Question: I am looking for a library preferably in JavaScript, that will allow a user to draw a plot (simple one consisting of vertical and horizontal steps) like this one:

The idea is that when the user is done with the plot I can generate data points from the graph and process them.
I don't know where to start, I am looking to start learning to do this within a JS based framework (meteor) but I can't find a library that allows for something like this. The closest library I found is d3.js but I couldn't find any example that allows for this.
Would anyone be able to point out to me a sample example to start from? Would you know of a better suited library to accomplish what I am asking for?
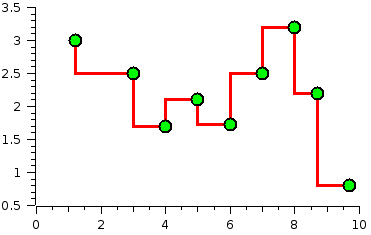
Answer: <URL> then it also will create a 'path' element using the previous mouse click coordinates:
'''
svg.insert("path", "circle").attr("d", function () {
return [
"M", prevClickLoc[0], prevClickLoc[1],
"L", prevClickLoc[0], y,
"L", x, y].join(" ");
})
'''
Where 'x' and 'y' are the current mouse coordinates. Also has an export button that will output a list in the form of 'cx,cy,cx,cy,... :: d,d,d,d,...'. On import, you could easily split this array into two using 'indexOf("::")' or whatever you choose if you want to change the formatting. Then just exectue 'for (x in circles) {svg.append("circle").attr("cx", function...).attr("cy", function...);}' and do something similar for paths 'for (y in paths) {svg.append("path").attr("d", function(){return paths[y];});}'. It would be even easier if on export you made the 'cxcy' array in the format 'cx;cy,cx;cy' since then you could simply 'split' the array at each comma and then split each index of the resulting array at the semicolon for a nice nested array.
<URL>;' which prevents accidental highlighting of the page.